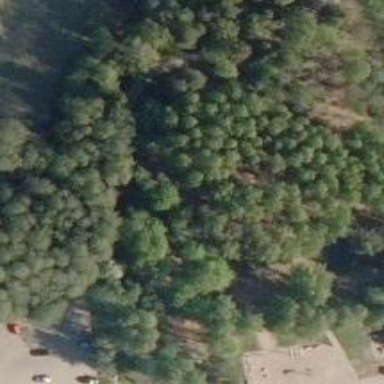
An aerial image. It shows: Disc golf tee area.